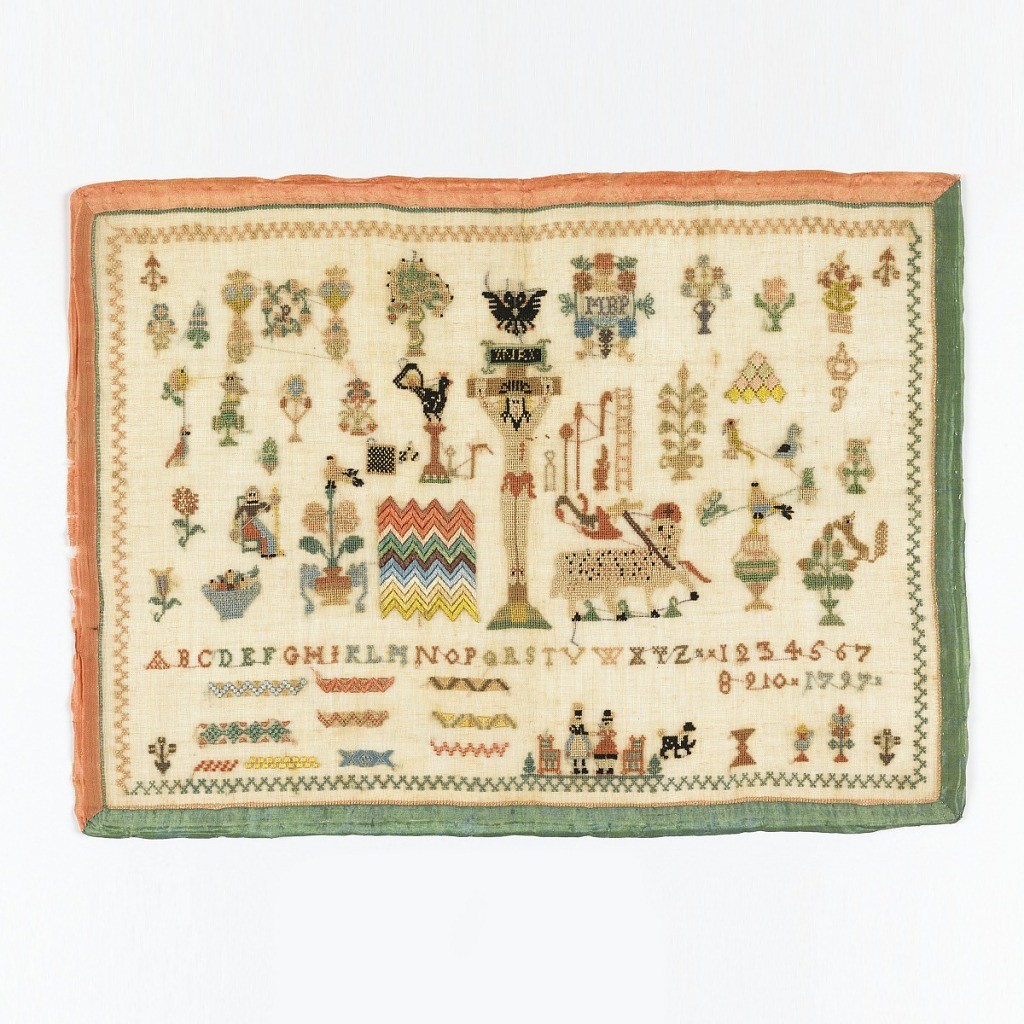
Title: Sampler
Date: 1797
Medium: silk embroidery on linen foundation Technique: cross, satin, knot, back, and stem stitches on plain weave
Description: Detached motifs including religious symbols and double-headed eagle.